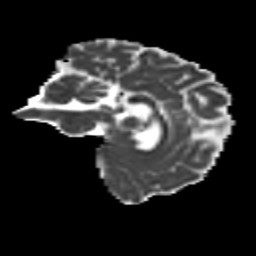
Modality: MD
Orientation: sagittal
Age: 24
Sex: female
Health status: healthy
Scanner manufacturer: siemens
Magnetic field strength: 3 T
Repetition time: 8.6 s
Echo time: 0.095 s